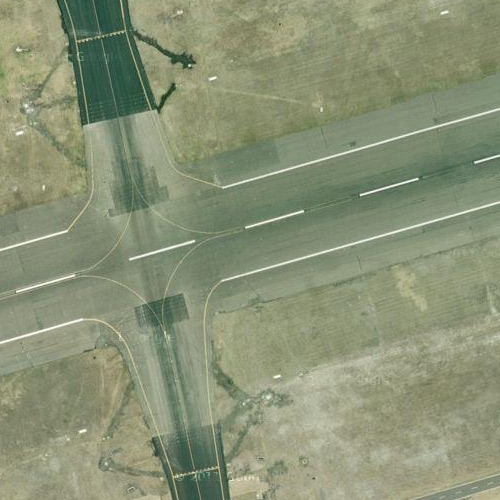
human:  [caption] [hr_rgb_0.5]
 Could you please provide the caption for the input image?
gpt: A straight runway with some marking lines on it while a lawn beside .

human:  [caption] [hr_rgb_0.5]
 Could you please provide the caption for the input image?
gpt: A straight runway with many marking lines on it while a lawn beside .

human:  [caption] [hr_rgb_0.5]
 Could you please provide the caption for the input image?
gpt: There are some marking lines on the straight runway while a lawn beside .

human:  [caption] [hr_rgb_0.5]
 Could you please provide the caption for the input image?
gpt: This is a straight runway with many marking lines on it while a lawn beside .

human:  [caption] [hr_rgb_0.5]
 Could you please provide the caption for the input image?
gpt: Some marking lines are on the straight runway while a lawn beside .